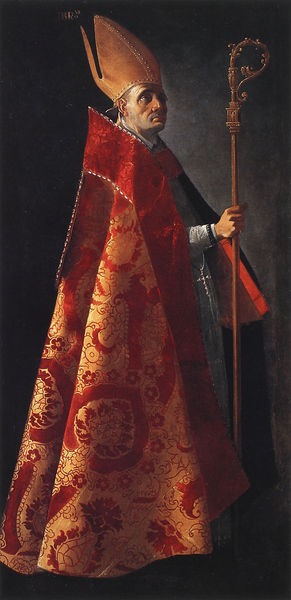
Titel: Der hl. Ambrosius
Künstler: Francisco de Zurbarán
Institution: Sevilla, Museo de Bellas Artes
Schlagwörter: dunkel, gemälde, hand, mann, schatten, umhang, braun, grau, licht, mund, nase, ohr, schwarz, weiss, blick, rot, hochformat, muster, ornament, kappe, mütze, augen, gesicht, halten, samt, portrait, porträt, öl, geistlicher, gold, mantel, stickerei, stock, stab, kette, bischof, papst, ganzfigurig, dreiviertelprofil, kreuz, leinwand, kardinal, brokat, ganzfigur, dunkle, mitra, tiara, purpur, ornat, raffael, bischofsstab, bartlos, schaube, bischofsmütze, vollfigur, lickt, purpu, goldbrokat, bischofshut, satb, brokatmantel, raffaell, chormantel